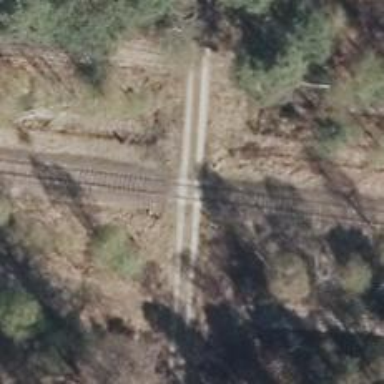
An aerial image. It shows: Level crossing along the railway.